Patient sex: F
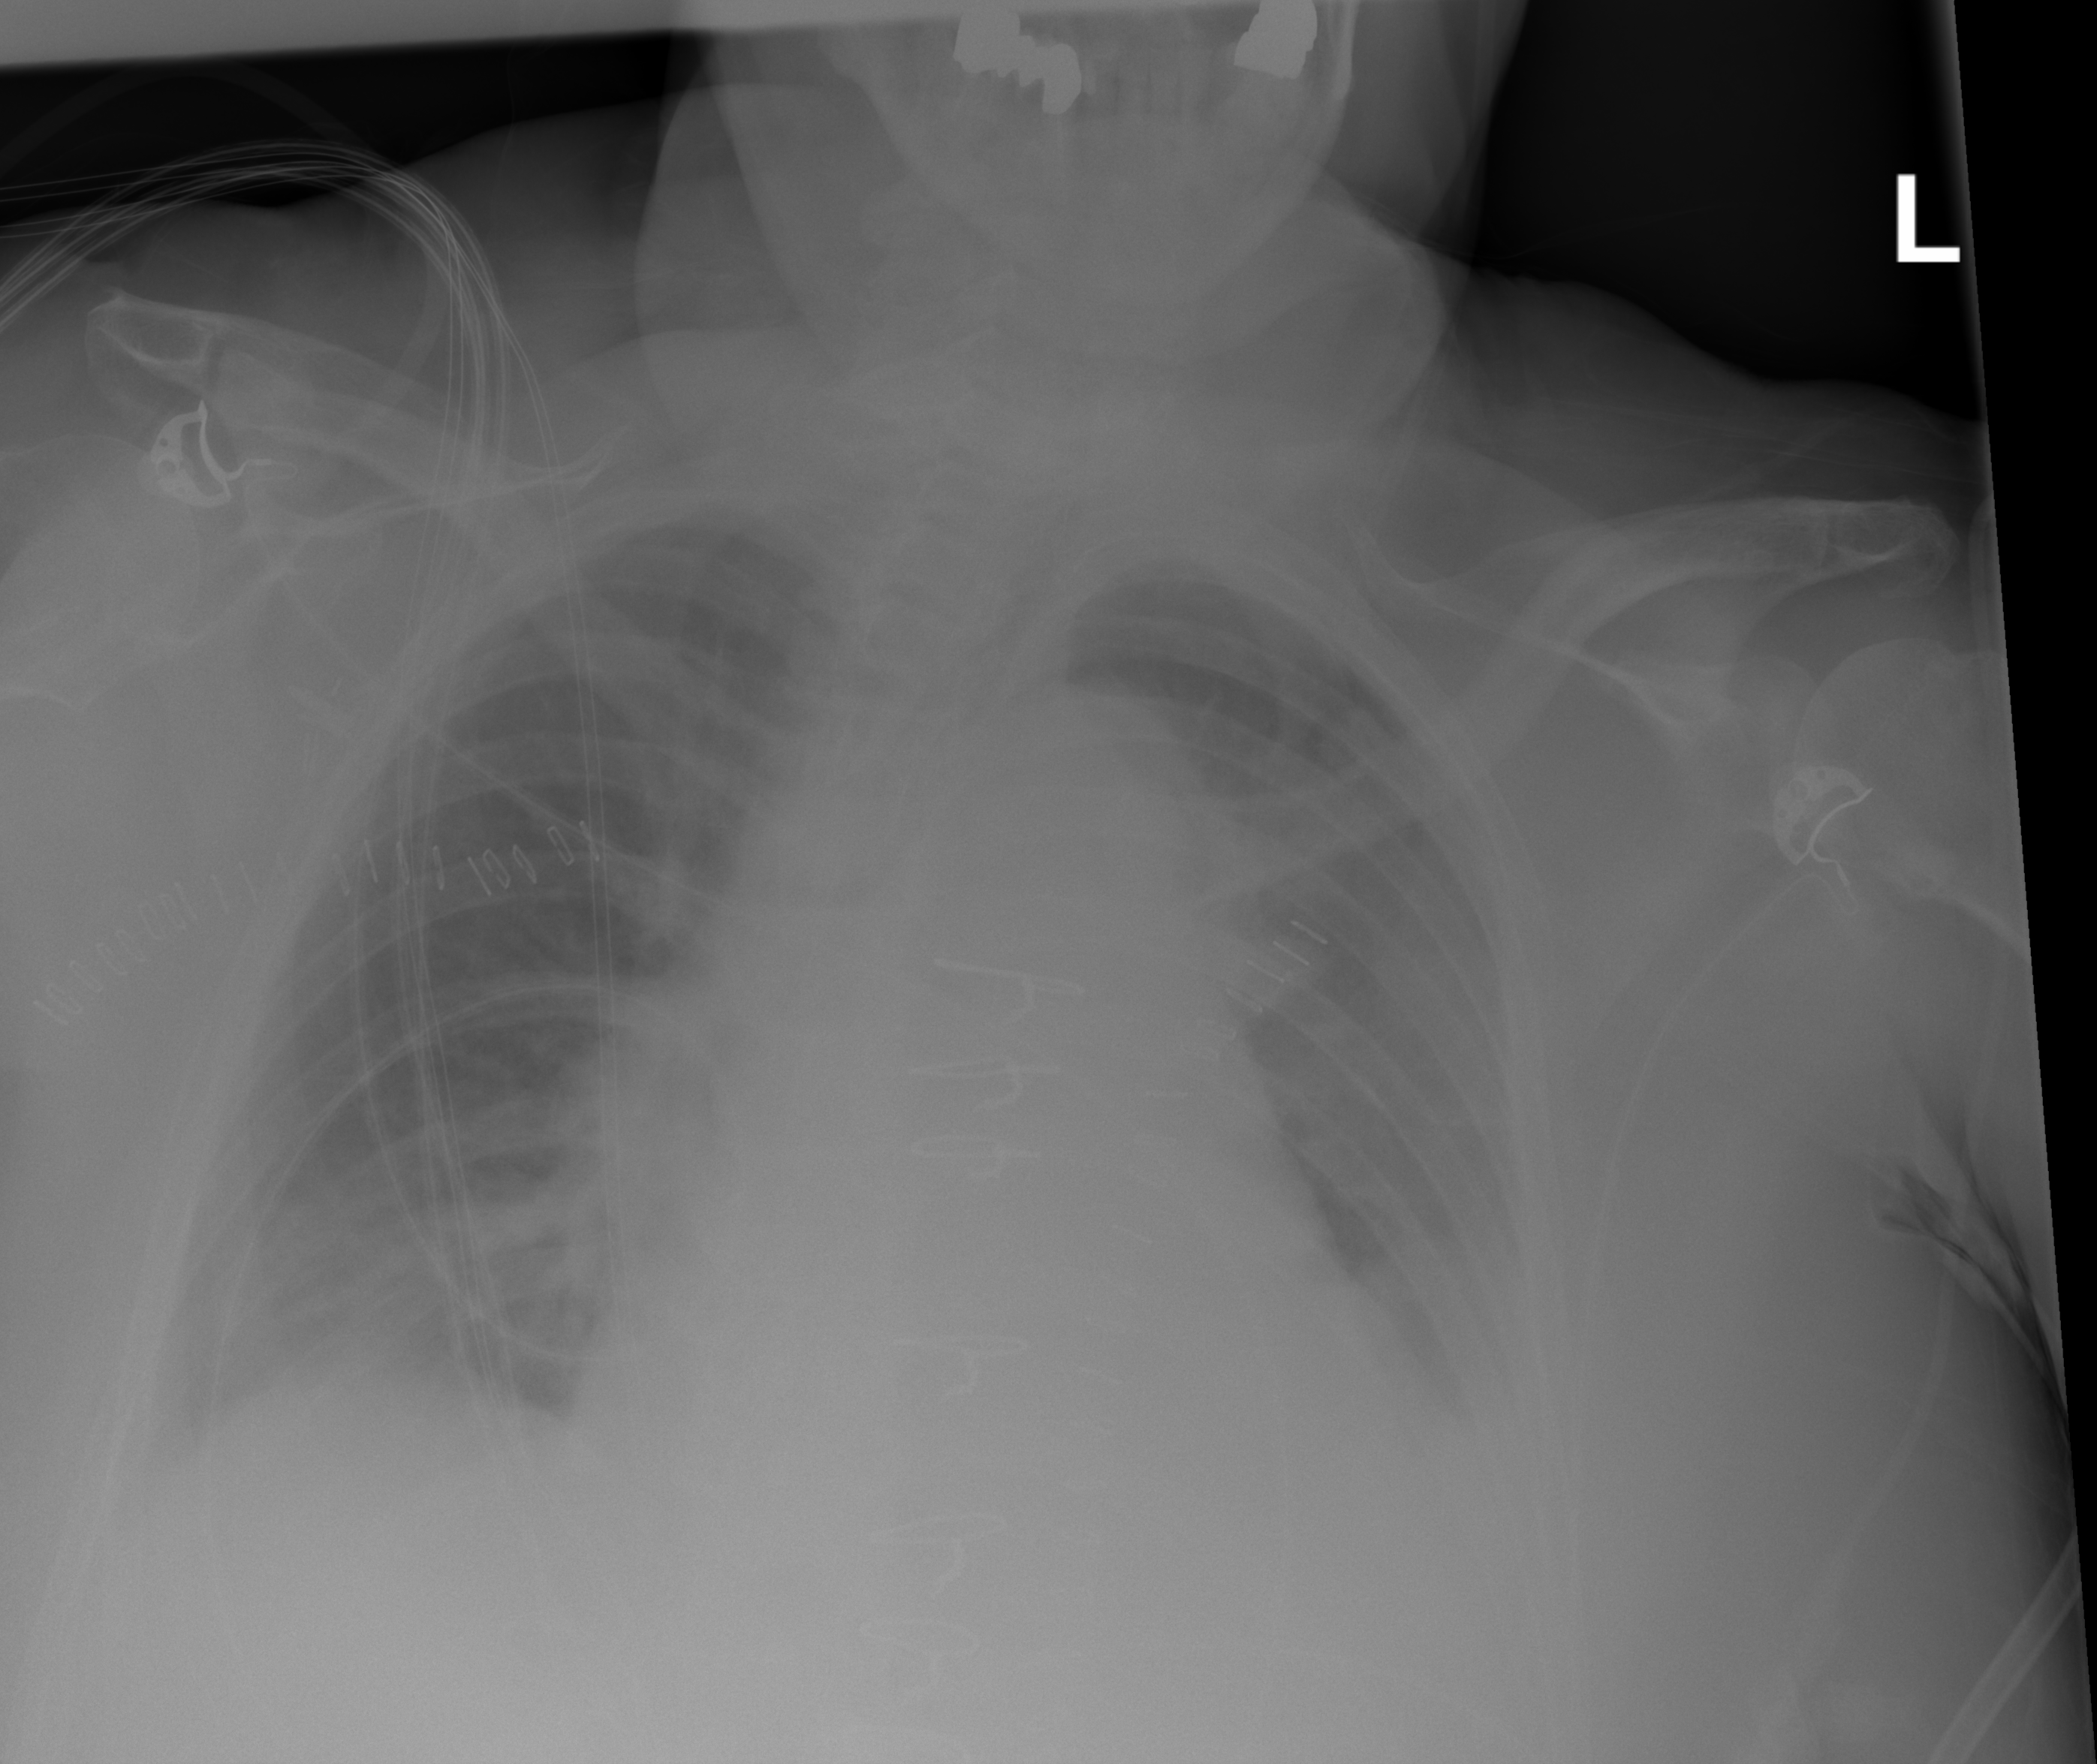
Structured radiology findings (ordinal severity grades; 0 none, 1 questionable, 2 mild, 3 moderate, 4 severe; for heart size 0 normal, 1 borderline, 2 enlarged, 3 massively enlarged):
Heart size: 2
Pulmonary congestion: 2
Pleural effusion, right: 0
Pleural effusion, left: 2
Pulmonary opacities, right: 0
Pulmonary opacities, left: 0
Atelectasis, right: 2
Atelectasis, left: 2